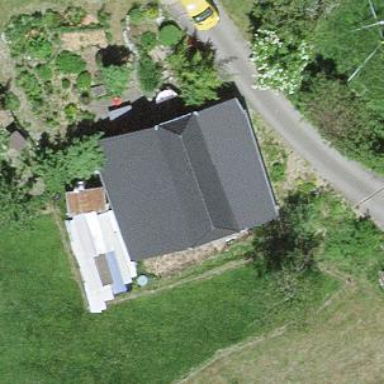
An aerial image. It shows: Rural barn.